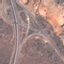
Land use / land cover: Highway